九年级 · 变换几何
如图, 边长为1的正六边形 $A B C D E F$ 放置于平面直角坐标系中, 边 $A B$ 在 $x$ 轴正半轴上, 顶点 $F$ 在 $y$ 轴正半轴上, 将正六边形 $A B C D E F$ 绕坐标原点 $O$ 顺时针旋转, 每次旋转 $45^{\circ}$, 那么经过第 2026 次旋转后, 顶点 $D$ 的坐标为 ( )

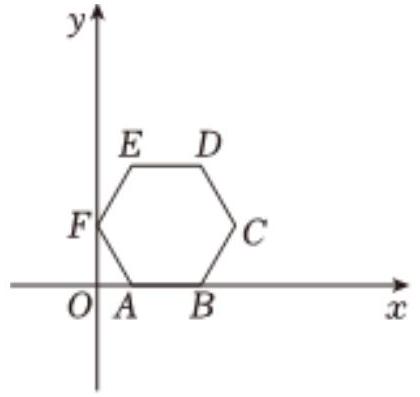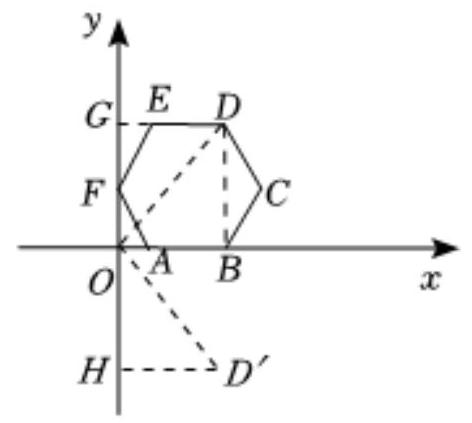
A. $\left(\frac{3}{2},-\sqrt{3}\right)$

B. $\left(\frac{3}{2},-\frac{3 \sqrt{3}}{2}\right)$

C. $\left(-\sqrt{3}, \frac{3}{2}\right)$

D. $\left(\sqrt{3},-\frac{3}{2}\right)$

答案: D
解析: 解：如图, 连接 $O D, B D$.把 $O D$ 绕点 $O$ 顺时针旋转 $90^{\circ}$ 至 $O D^{\prime}$,过点 $D$ 作 $D G \perp y$ 轴于点 $G$, 过点 $D^{\prime}$ 作 $D H \perp y$ 轴于点 $H$,在正六边形 $A B C D E F$ 中, $A F=A B=B C=C D=1, \angle F A B=\angle B C D=$ $120^{\circ}$,

$\therefore \angle F A O=60^{\circ}, \angle O F A=30^{\circ}$,

$\therefore O A=\frac{1}{2} A F=\frac{1}{2}, B D=\sqrt{3}$,

$B D \perp O B$,

$\therefore O B=O A+A B=\frac{3}{2}$,

$\therefore D\left(\frac{3}{2}, \sqrt{3}\right)$,

$\because$ 将正六边形 $A B C D E F$ 绕坐标原点 $O$ 顺时针旋转, 每次旋转 $45^{\circ}$,

$\therefore 8$ 次一个循环,

$\because 2026 \div 8=253 \ldots \ldots 2,45^{\circ} \times 2=90^{\circ}$,

$\therefore$ 经过第2026次旋转后, 顶点 $D$ 的坐标在 $D^{\prime}$ 的位置,

$\because \angle G D O+\angle D O G=90^{\circ}, \angle D^{\prime} O H+\angle D O G=90^{\circ}$,

$\therefore \angle G D O=\angle D^{\prime} O H, \angle D G O=\angle O H D^{\prime}$,

$\because O D=O D^{\prime}$,
$\therefore \triangle D G O \cong \triangle O H D^{\prime}(A A S)$,

$\therefore O H=D G=\frac{3}{2}, O G=H D^{\prime}=\sqrt{3}$,

$\therefore D^{\prime}\left(\sqrt{3},-\frac{3}{2}\right)$,

$\therefore$ 经过第2028次旋转后, 顶点 $D$ 的坐标 $\left(\sqrt{3},-\frac{3}{2}\right)$,

故选: $D$.

如图, 连接 $O D, B D$. 把 $O D$ 绕点 $O$ 顺时针旋转 $90^{\circ}$ 至 $O D^{\prime}$, 过点 $D$ 作 $D G \perp y$ 轴于点 $G$, 过点 $D^{\prime}$ 作 $D H \perp y$ 轴于点 $H$, 经过第2026次旋转后, 顶点 $D$ 在 $D^{\prime}$ 的位置, 先求出点 $D$ 的坐标, 再证明 $\triangle D G O \cong \triangle O H D^{\prime}(A A S)$即可.

本题考查正多边形与圆, 掌握坐标与图形变化一旋转等知识, 学会探究规律的方法是解题的关键.